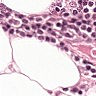
Metastatic tissue present: no